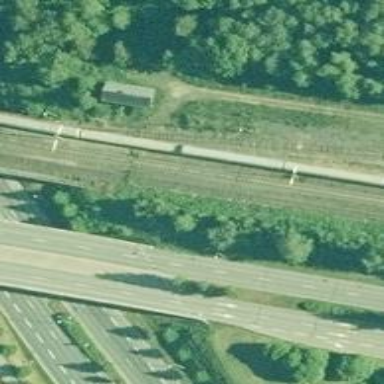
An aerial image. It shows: Wedge is used for the railway derail.